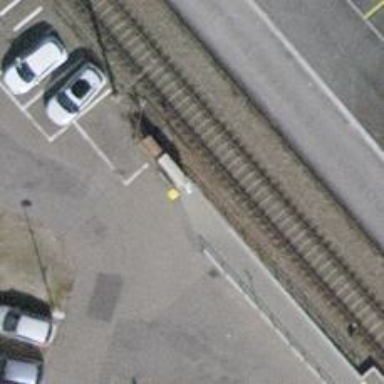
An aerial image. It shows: Post box is visible.